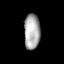
Tissue: lung
Cell type: Epithelial cells
Senescence score: 0.14
Nuclear area (px): 553
Mean DAPI intensity: 169.75